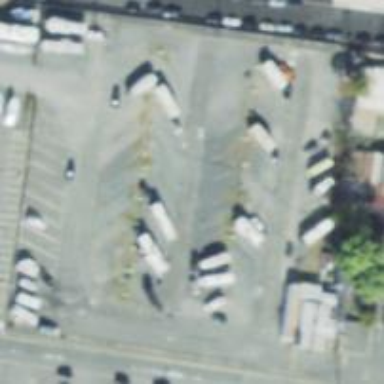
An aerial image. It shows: Caravan site with caravans.